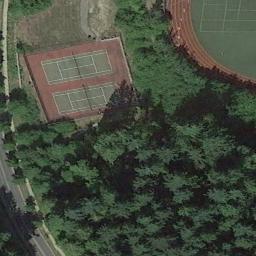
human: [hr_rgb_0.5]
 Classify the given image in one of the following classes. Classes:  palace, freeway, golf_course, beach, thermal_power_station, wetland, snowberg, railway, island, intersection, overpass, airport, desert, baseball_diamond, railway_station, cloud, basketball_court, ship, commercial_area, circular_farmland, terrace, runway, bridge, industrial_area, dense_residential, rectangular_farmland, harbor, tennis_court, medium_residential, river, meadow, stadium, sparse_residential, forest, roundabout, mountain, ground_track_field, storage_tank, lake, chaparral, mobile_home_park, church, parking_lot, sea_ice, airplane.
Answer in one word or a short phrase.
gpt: tennis_court